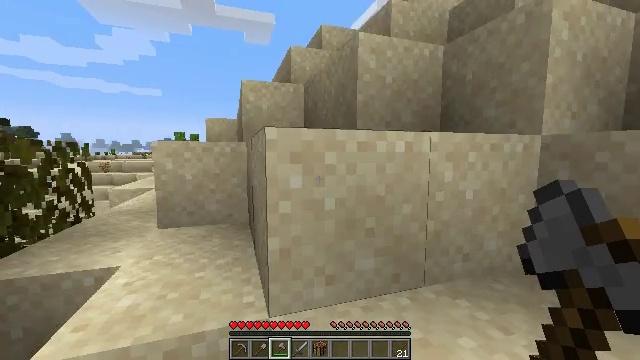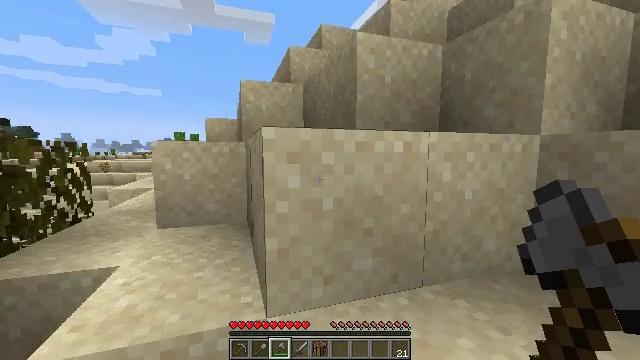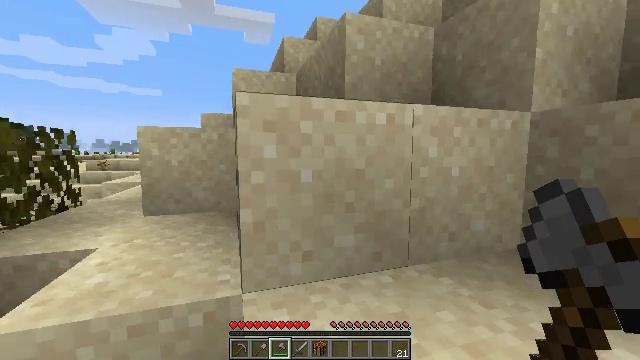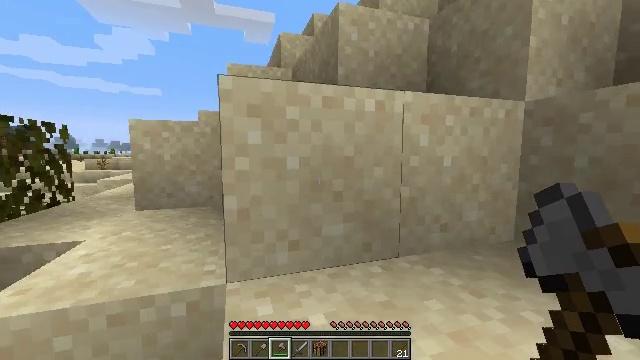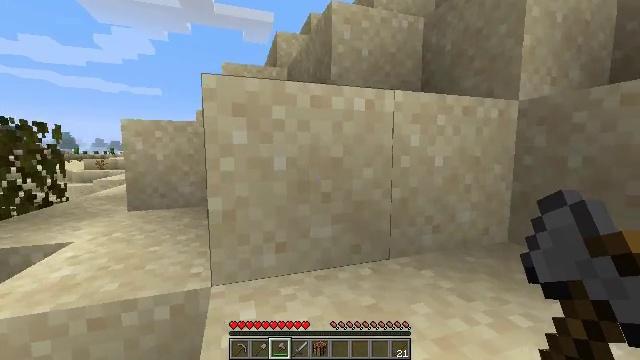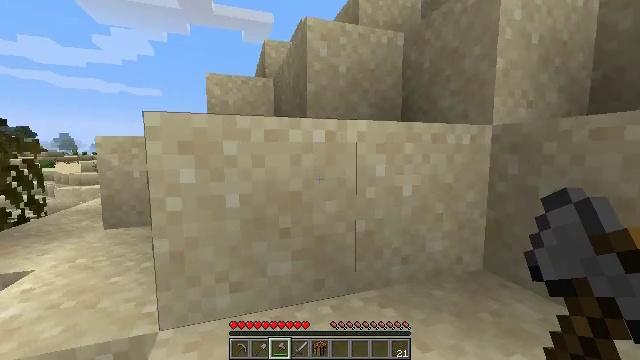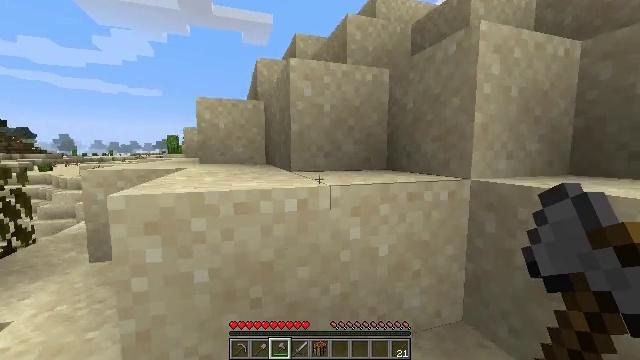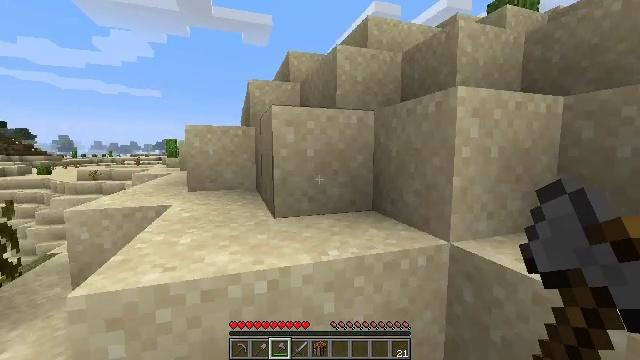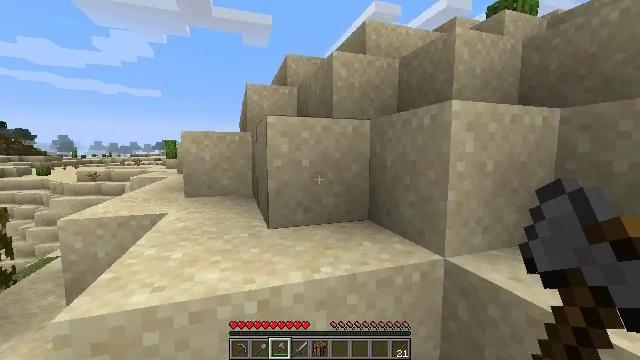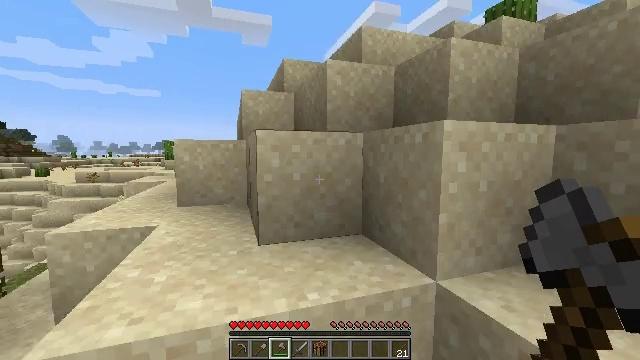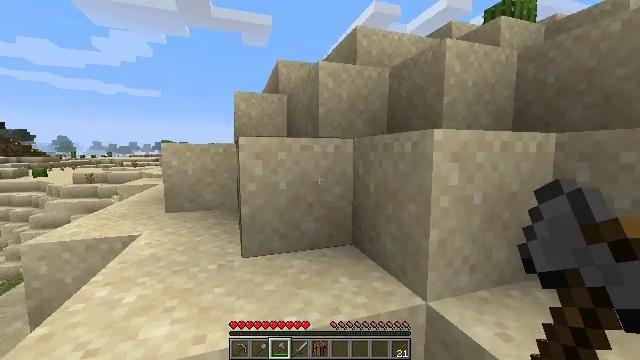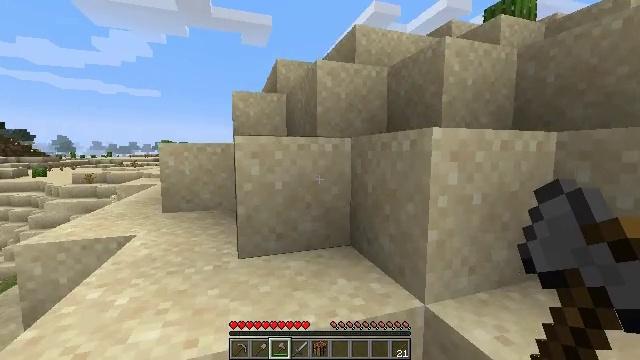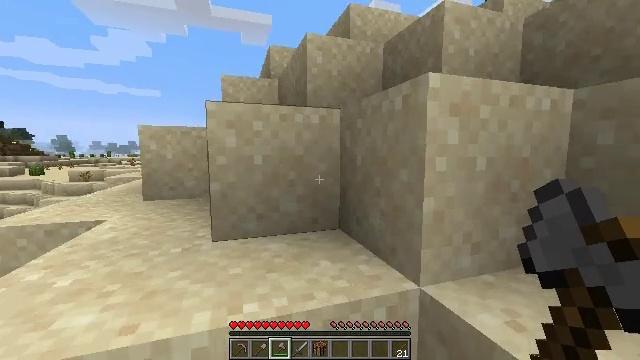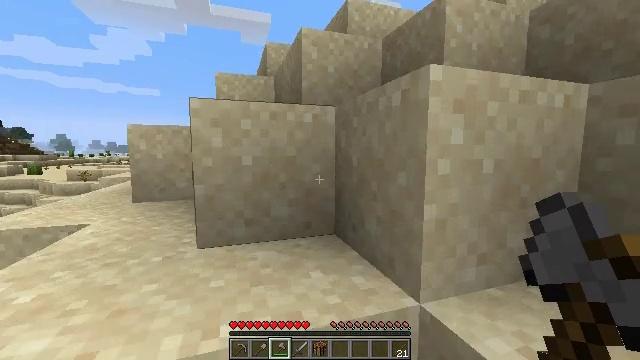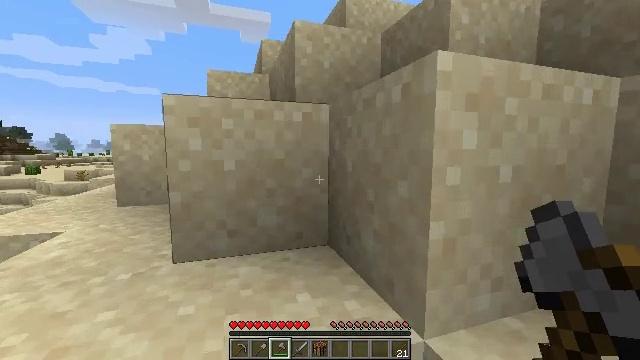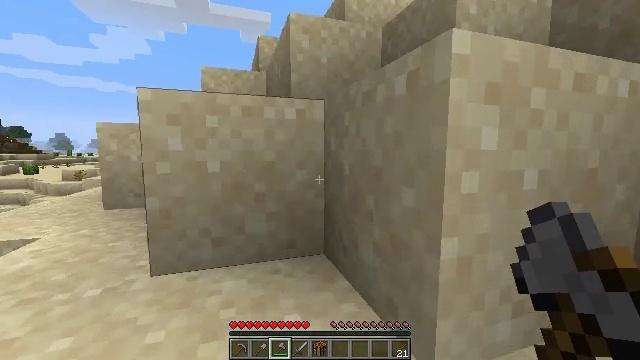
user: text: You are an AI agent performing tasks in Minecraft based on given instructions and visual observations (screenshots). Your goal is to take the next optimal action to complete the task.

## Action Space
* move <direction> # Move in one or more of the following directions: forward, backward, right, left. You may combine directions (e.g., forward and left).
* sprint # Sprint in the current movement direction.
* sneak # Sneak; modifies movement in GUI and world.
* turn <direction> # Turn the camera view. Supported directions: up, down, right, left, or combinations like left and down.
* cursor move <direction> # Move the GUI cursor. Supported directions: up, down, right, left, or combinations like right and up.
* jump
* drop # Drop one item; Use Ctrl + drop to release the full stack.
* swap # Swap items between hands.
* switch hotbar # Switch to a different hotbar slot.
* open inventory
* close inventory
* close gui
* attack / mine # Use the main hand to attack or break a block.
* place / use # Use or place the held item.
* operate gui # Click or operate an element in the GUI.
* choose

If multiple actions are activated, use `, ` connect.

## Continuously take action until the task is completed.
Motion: motion action
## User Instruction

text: Break the hay block to collect it.
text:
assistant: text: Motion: move forward and move right
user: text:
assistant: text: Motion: move forward and move right
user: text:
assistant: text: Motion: move forward and move right
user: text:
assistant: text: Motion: move forward and move right
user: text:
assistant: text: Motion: move forward and move right, jump
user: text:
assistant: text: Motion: move forward, jump
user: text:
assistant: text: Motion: move forward, jump
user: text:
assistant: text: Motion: move forward
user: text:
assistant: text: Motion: move forward
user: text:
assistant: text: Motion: move forward
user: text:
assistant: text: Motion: move forward
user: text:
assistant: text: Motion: move forward
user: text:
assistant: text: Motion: move forward
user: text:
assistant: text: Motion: move forward
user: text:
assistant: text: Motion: move forward
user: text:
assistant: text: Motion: move forward, jump
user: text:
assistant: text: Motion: move forward, jump
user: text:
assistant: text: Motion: move forward, jump
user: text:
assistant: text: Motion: move forward, jump
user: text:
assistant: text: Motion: move forward
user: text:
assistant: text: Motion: move forward
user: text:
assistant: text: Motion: move forward
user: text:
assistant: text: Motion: move forward
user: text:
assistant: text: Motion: move forward
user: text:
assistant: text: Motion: move forward, turn left and down
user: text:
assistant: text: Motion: move forward, turn left and down
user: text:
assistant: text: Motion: move forward, turn left and down, jump
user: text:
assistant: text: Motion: move forward, turn left and down, jump
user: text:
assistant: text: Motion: move forward and move right, turn left and down, jump
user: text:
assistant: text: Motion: move forward and move right, jump